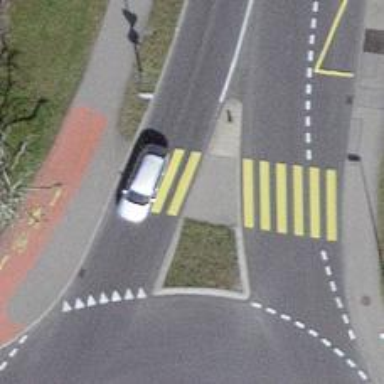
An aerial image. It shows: Kerb barrier.